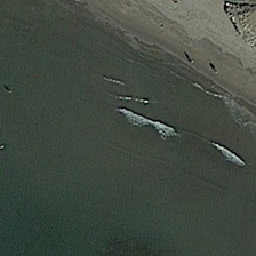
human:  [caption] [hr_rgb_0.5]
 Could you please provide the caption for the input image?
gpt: There are some uneven objects on the beach. Khaki sand beach is close to the green sea.

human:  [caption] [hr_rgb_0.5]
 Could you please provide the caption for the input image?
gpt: There are some uneven objects on the beach.

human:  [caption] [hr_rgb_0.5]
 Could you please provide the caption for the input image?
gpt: There are jagged objects on the beach.

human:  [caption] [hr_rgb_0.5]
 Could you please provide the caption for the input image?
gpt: There are uneven objects on the beach, and the ground beach is close to the green sea.

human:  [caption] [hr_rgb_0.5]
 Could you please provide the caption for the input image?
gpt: There are some irregular objects on the beach.